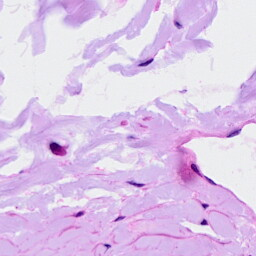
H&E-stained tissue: Ovarian